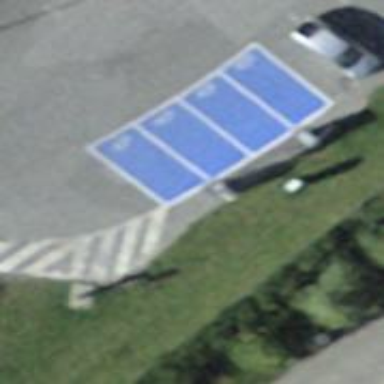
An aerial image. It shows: Charging station.